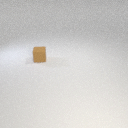
small brown rubber cube